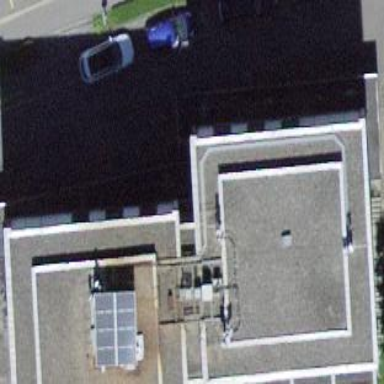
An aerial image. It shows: Building with flat roof.